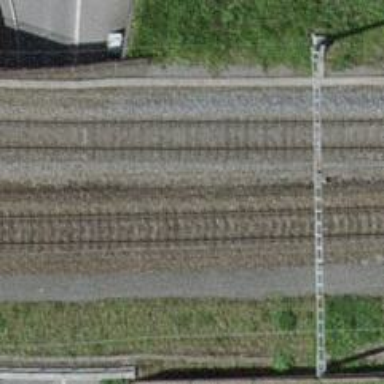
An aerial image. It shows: Bridge over railway with electrified contact lines.